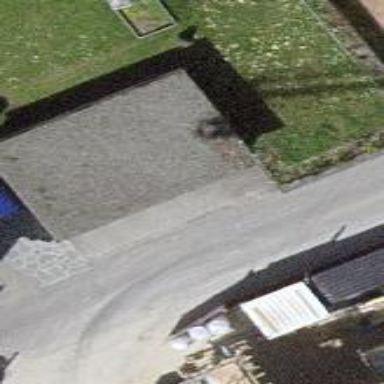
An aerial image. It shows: Garage.